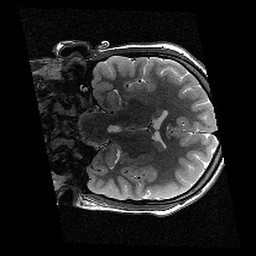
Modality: T2w
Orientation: coronal
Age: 12
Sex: female
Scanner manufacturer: siemens
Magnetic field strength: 3 T
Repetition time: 9.23 s
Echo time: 0.067 s